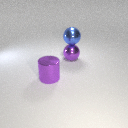
large blue metal sphere above large purple metal sphere